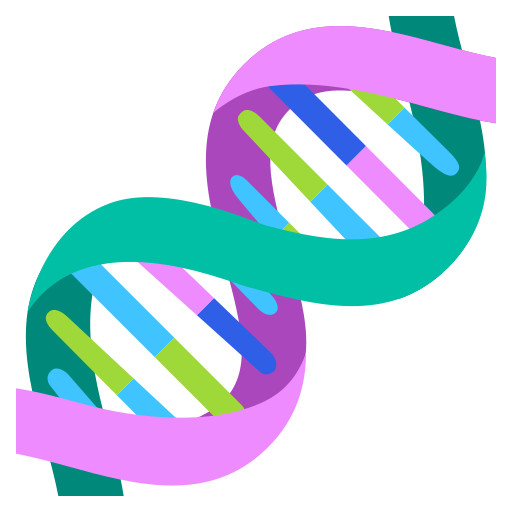
Emoji: 🧬